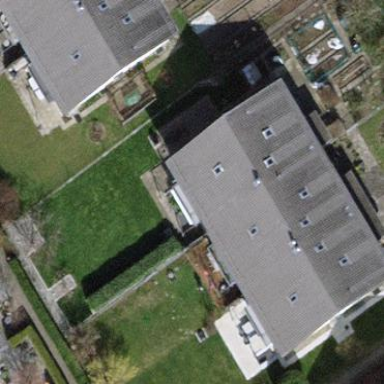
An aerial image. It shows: Terrace building.